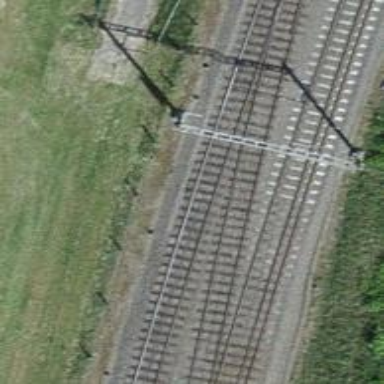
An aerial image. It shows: Narrow-gauge railway siding with electrified contact line.